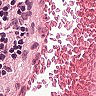
Metastatic tissue present: no